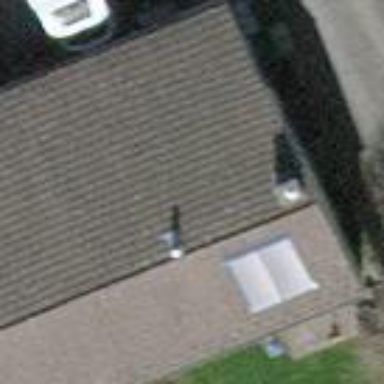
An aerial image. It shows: Semidetached house with gabled roof covered in tiles.